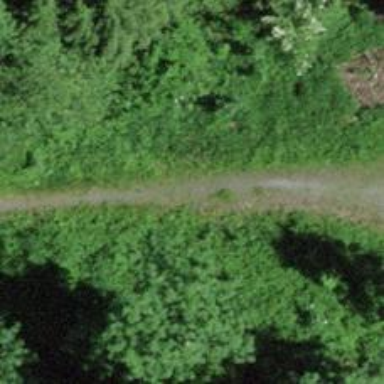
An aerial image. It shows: Unpaved track road.